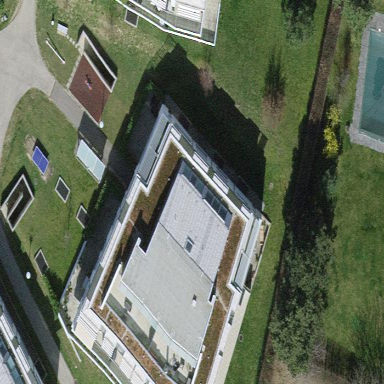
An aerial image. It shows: Unique apartment building with quadruple saltbox roof shape.